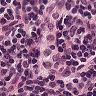
Metastatic tissue present: no